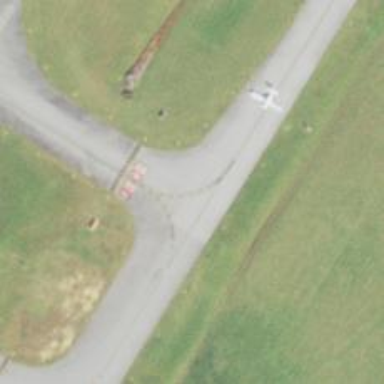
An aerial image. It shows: Image of taxiway at airport.